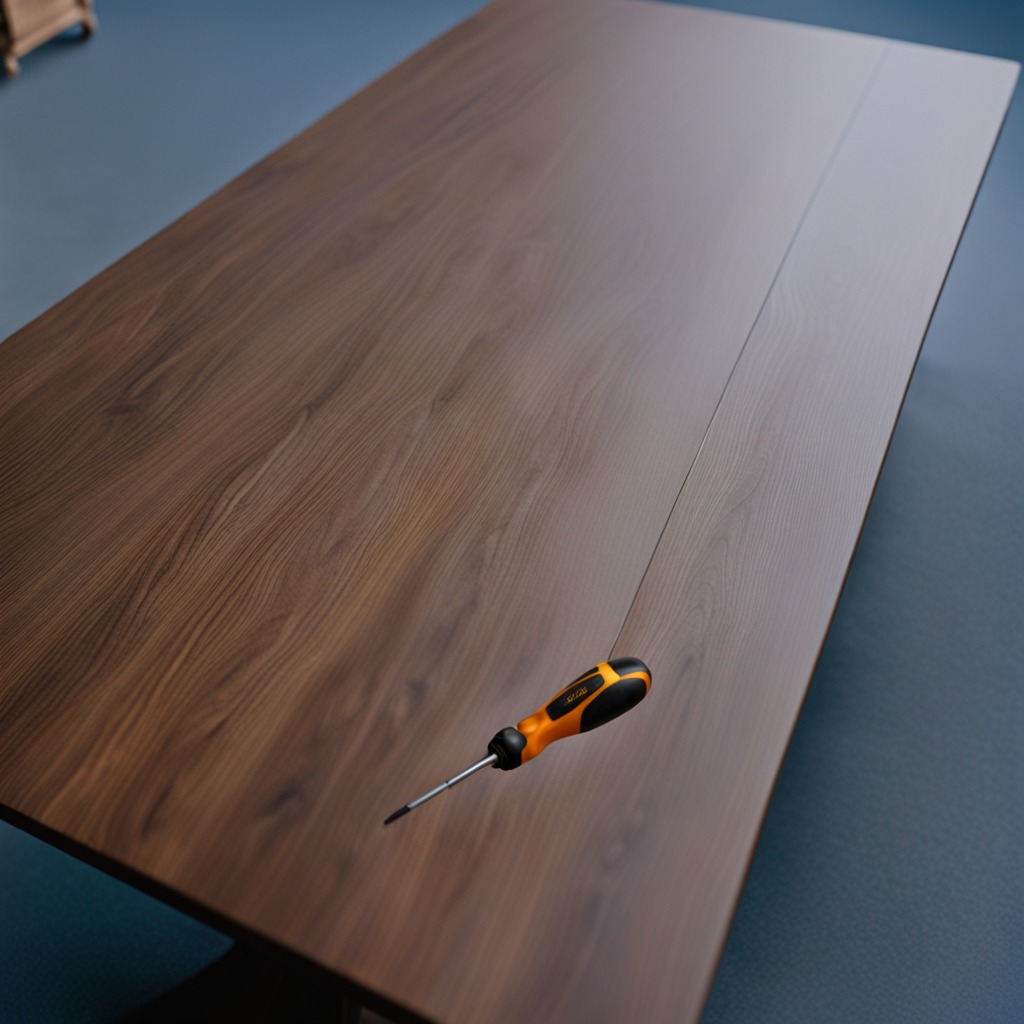
A screwdriver lies on the table.